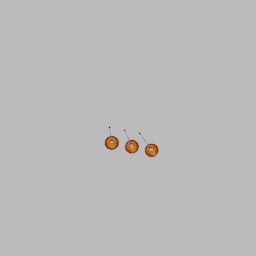
Label: lighting